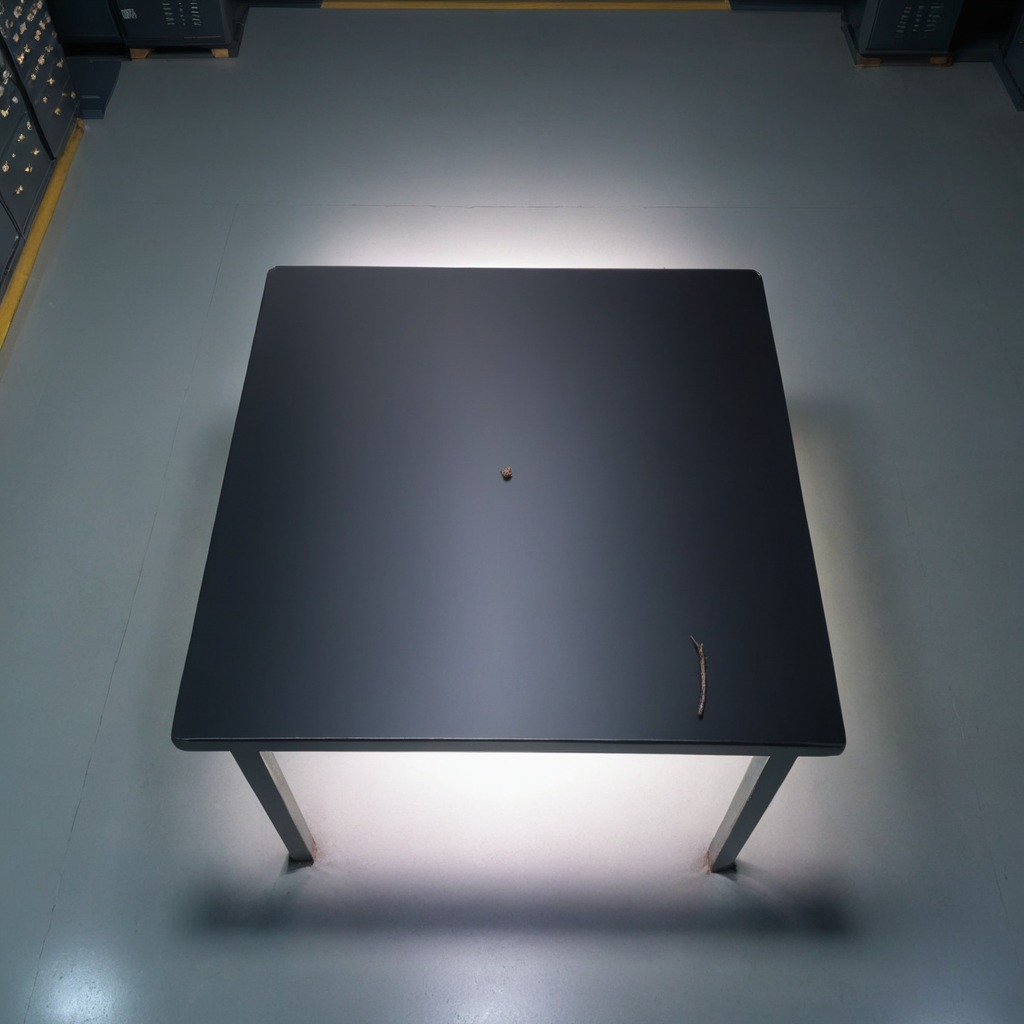
A nail is lying on the tabletop in the basement.